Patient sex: M
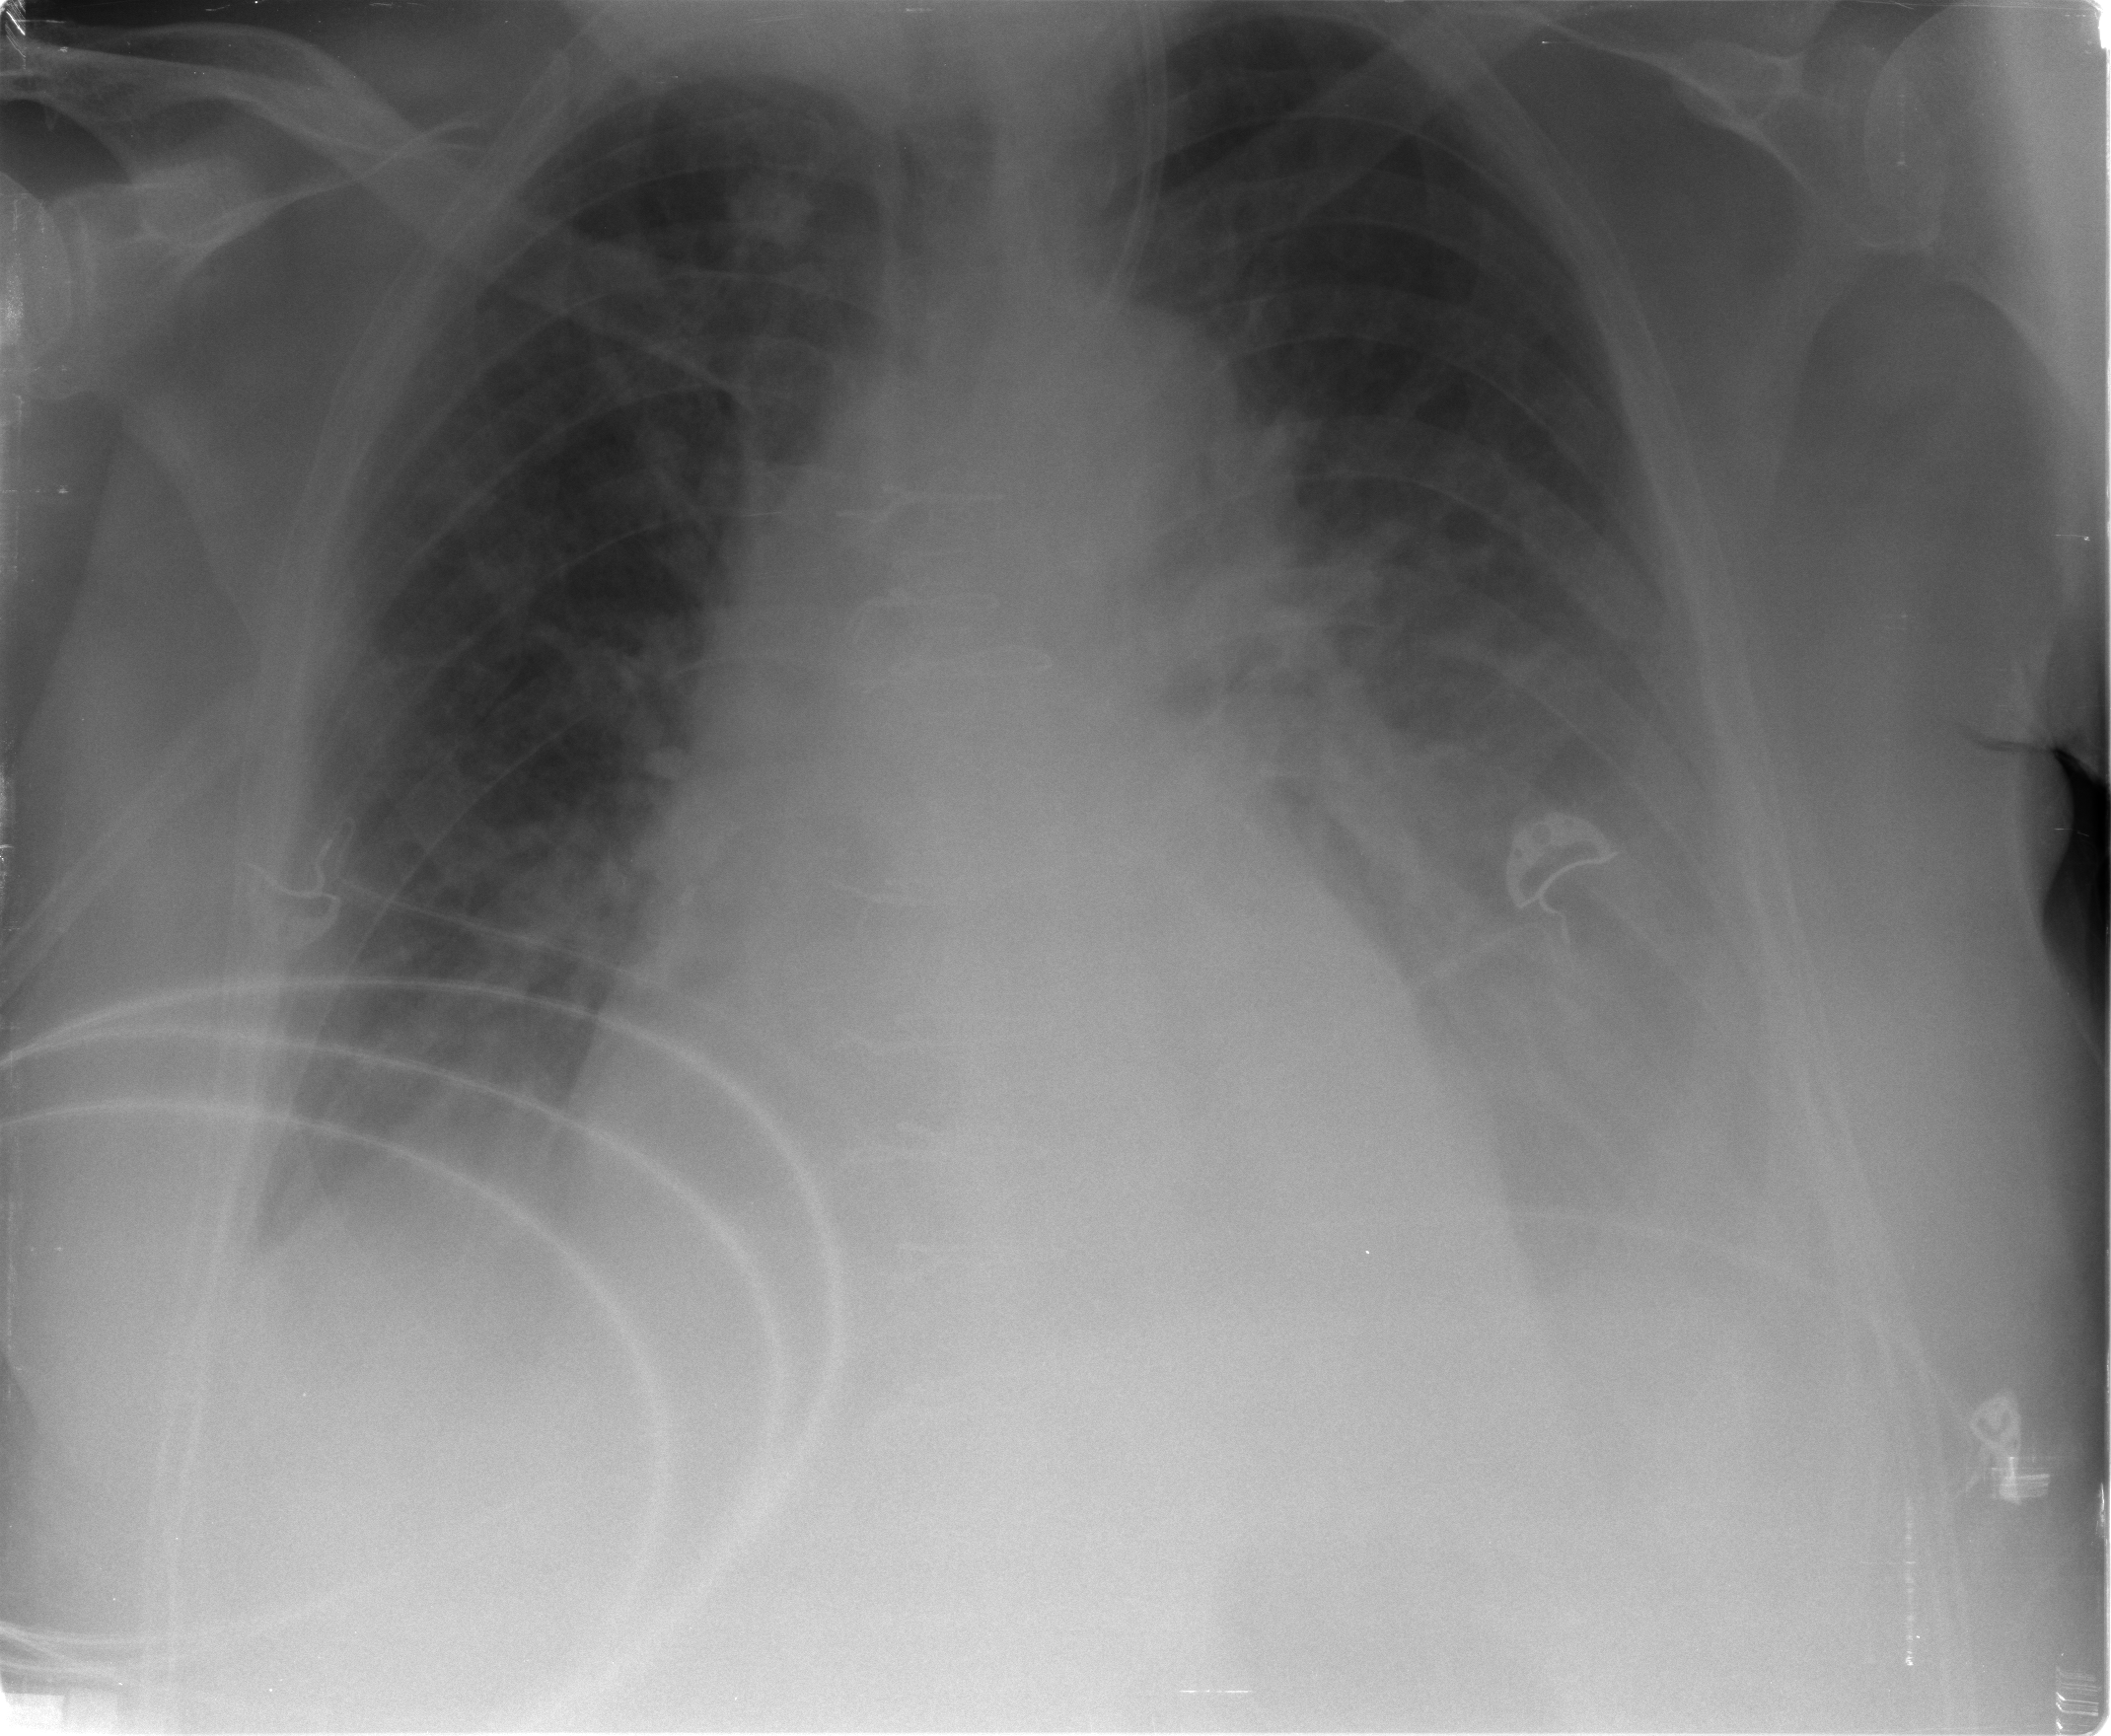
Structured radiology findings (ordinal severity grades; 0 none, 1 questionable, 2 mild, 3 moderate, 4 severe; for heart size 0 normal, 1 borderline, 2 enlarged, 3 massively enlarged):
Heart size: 2
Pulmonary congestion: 3
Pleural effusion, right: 2
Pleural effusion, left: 3
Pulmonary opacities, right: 2
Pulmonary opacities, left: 2
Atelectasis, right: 2
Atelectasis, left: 2